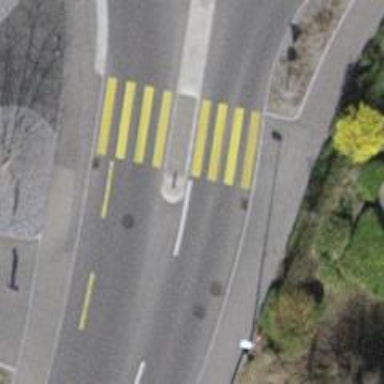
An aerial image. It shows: Marked crossing with pedestrian island.